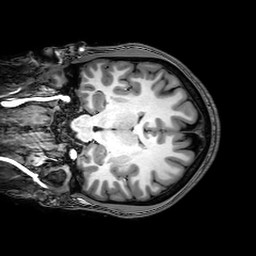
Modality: T1w
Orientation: coronal
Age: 21
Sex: male
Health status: healthy
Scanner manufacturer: philips
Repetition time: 0.008207 s
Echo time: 0.00376 s